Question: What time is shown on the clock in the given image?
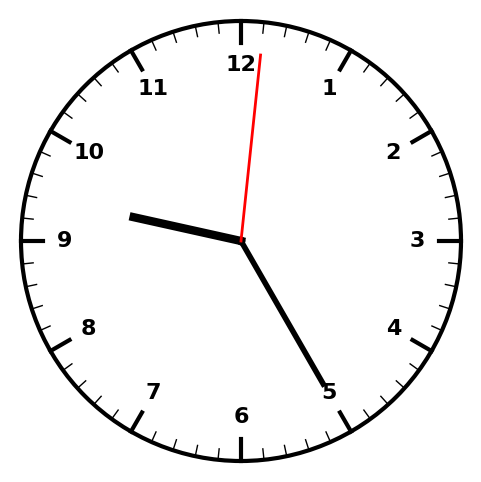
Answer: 09:25:01